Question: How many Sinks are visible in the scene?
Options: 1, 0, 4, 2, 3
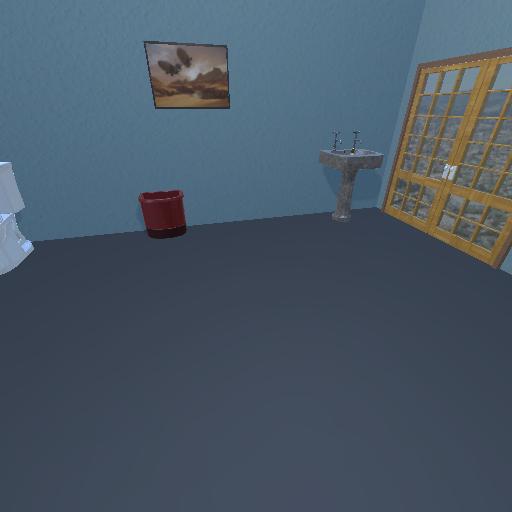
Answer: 1